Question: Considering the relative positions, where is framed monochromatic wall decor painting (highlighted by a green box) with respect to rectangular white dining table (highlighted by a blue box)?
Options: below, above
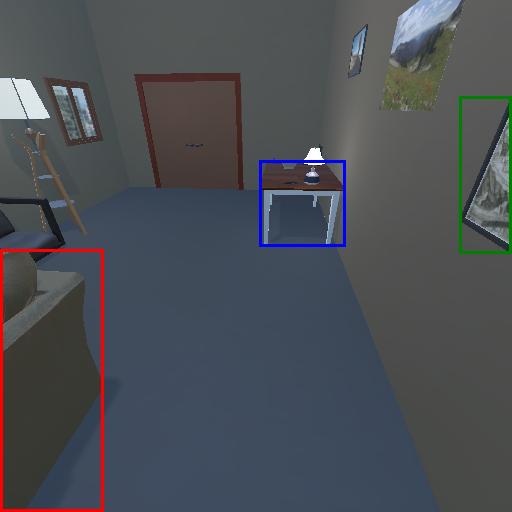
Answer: below